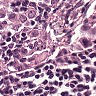
Metastatic tissue present: yes